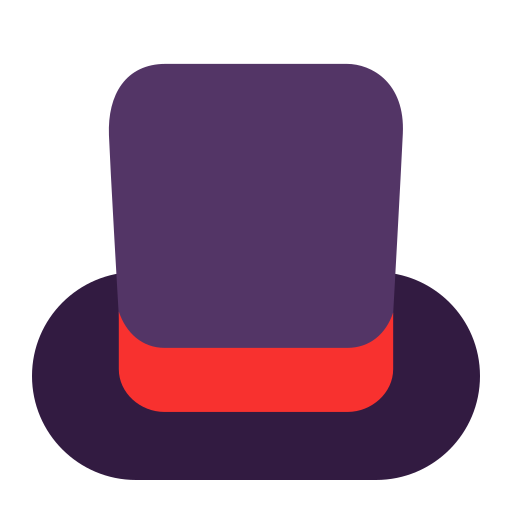
top hat flat